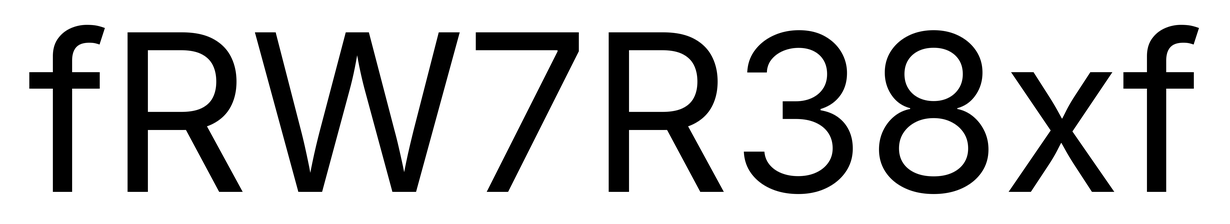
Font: Inter_Regular